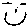
Label: smiley face